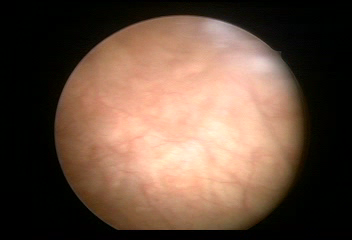
Modality: WLC
Class: Normal mucosa
Bladder cancer association: No